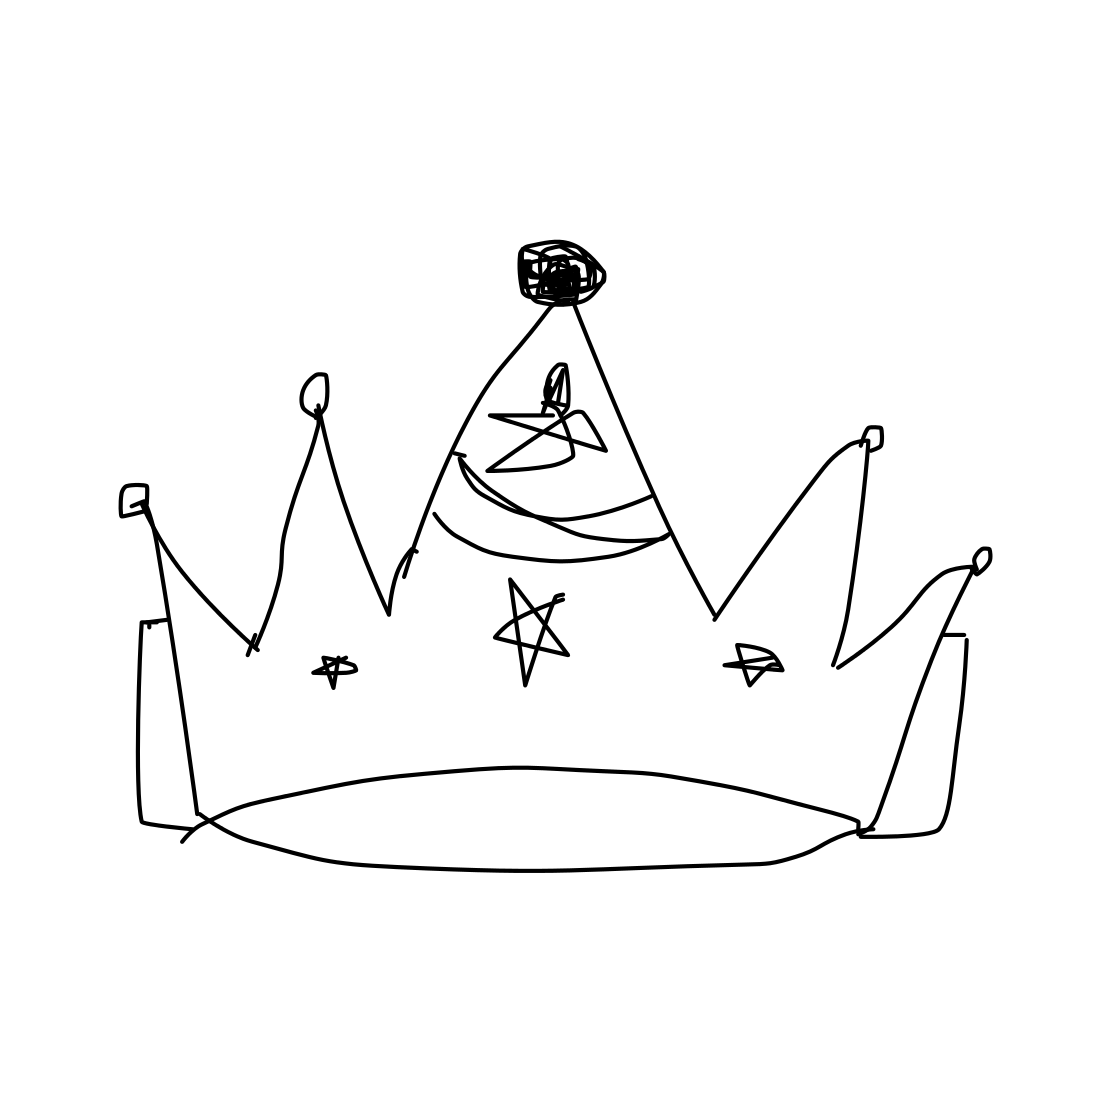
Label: crown